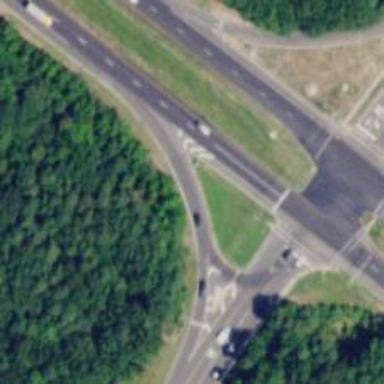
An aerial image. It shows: Trunk_link highway with jughandle junction.